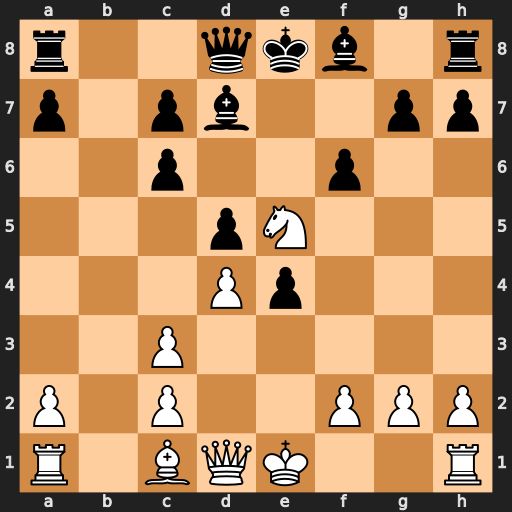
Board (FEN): r2qkb1r/p1pb2pp/2p2p2/3pN3/3Pp3/2P5/P1P2PPP/R1BQK2R
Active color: w
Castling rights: KQkq
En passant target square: -
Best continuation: Qh5+ g6 Nxg6